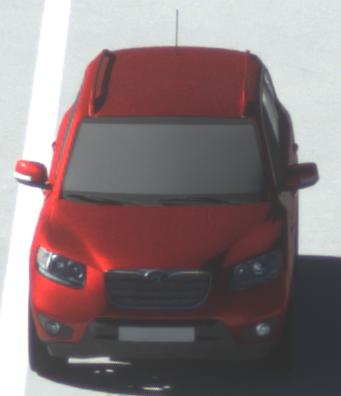
Make: Hyundai
Model: Santa Fe 2.4
Detailed model: Santa Fe (CM)
Model produced from: 2010/01
Model produced until: 2012/09
Doors: 5
Color: red
Road condition: dry road
Daytime: morning or afternoon
Contrast: high contrast